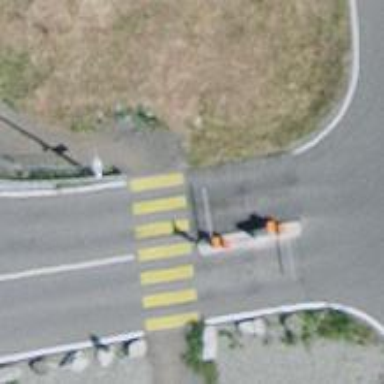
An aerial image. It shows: Lift gate barrier.